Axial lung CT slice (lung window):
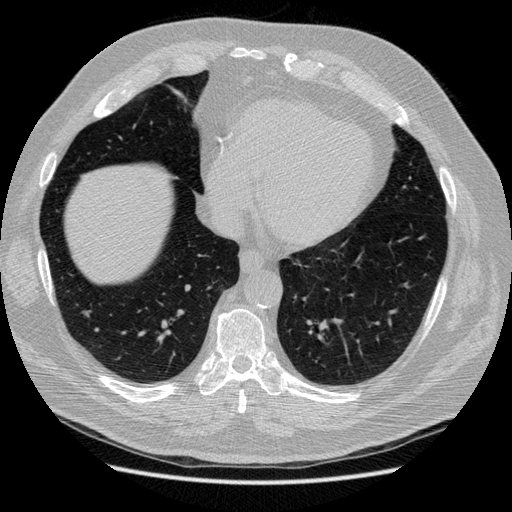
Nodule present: no